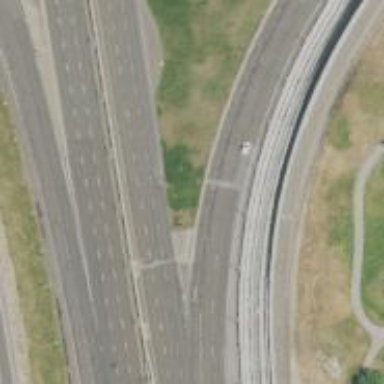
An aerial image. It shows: Trunk link highway.